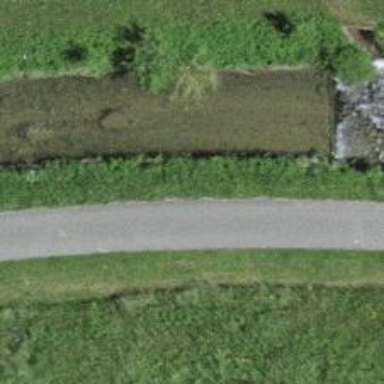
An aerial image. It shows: Brown bench in the vicinity.